Question: I have two arrays. One array contains the characters to search for and the other has the characters to replace them. I want to find all occurrences of each item in the first array within a string, and replace them with their corresponding items from the second array.
'''
let converted = '';
let bbCodes = [
"[code]", "[/code]", "[h1]", "[/h1]"
];
let replacers = [
"<code>", "</code>", "<h1>", "</h1>"
];
let needsConverted = this.state.txtAreaVal;
bbCodes.map((code, index) => {
converted = needsConverted.replace(code, replacers[index]);
console.log(converted);
});
console.log(converted);
}
'''
Output is not quite what I expected.

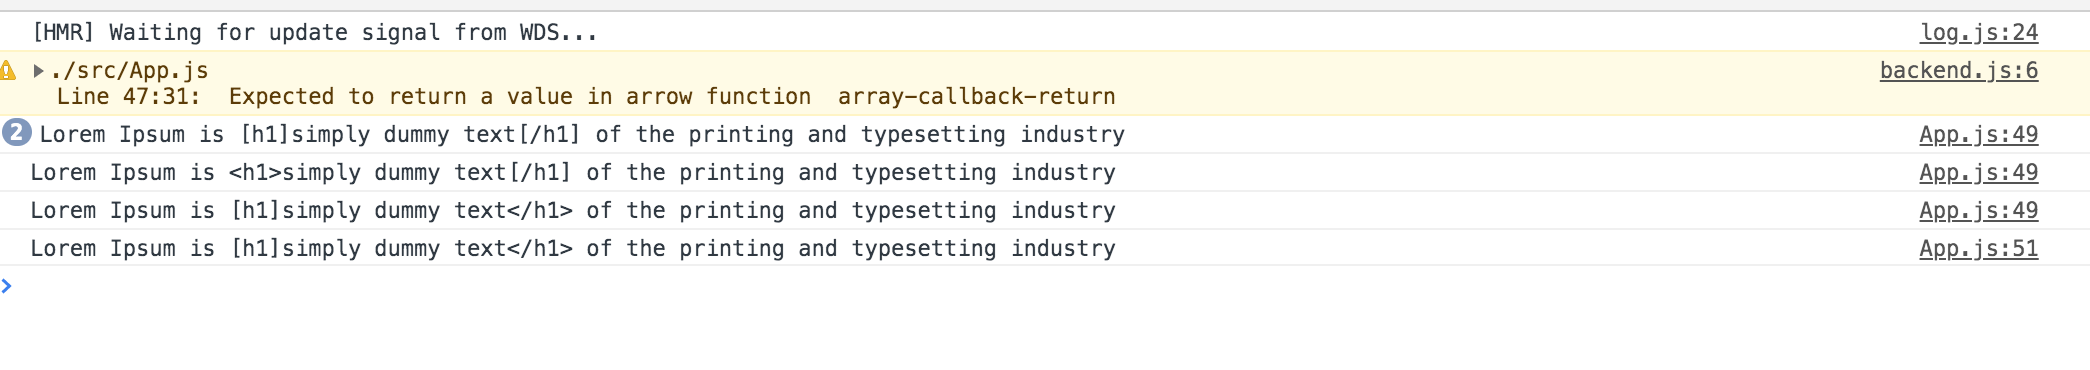
Answer: The problem is you are not keeping track of the already updated version of your string.
- on the first iteration, it replace the first word ( '[code]' to '<code>' ). and then assign this value to 'converted'- on the second iteration, you replace the second word of your string and assigning the result to 'converted', thus loosing the change of the previous iteration.
You don't need another variable you can reuse your initial string and continuously replace it at each iteration.
Also, instead of using 'map' you could use 'forEach', which is more appropriate since you are not altering the values in the array.
'''
let bbCodes = [
"[code]", "[/code]", "[h1]", "[/h1]"
];
let replacers = [
"<code>", "</code>", "<h1>", "</h1>"
];
let needsConverted = 'this is a [code] code [/code] test see [h1] here [/h1]';
bbCodes.forEach((code, index) => {
// you don't need your other function, you can just reassign your current string to it's new value.
needsConverted = needsConverted.replace(code, replacers[index]);
});
console.log(needsConverted);
'''